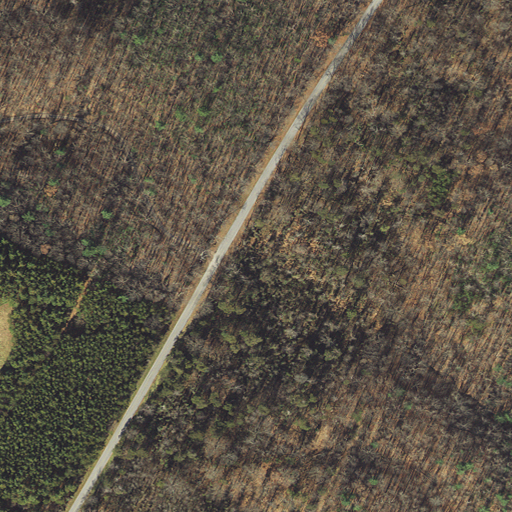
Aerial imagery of ridge(s) in Maryland named Long Ridge containing deciduous forest, mixed forest, open development, evergreen forest, and low intensity development